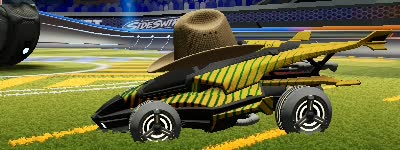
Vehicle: aftershock